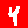
Digit: 4